Question: I only have a RefEdit control and a command button on a userform.

This is the desired scenario:
[ If the user after activating the userform,
decided not to select any cell range and
he just press enter,
. ]
What is the code to accomplish the above which I can put into the ?
Thank you.
Additional note:
I know the user can just click the big red X at the top right corner of the userform to close it. In my case, the user does not want to use the mouse. He is a very keyboard-centric Excel user.
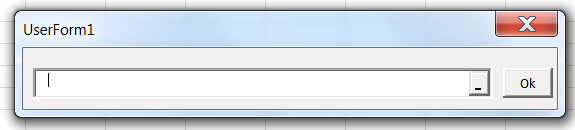
Answer: Try this
'''
Private Sub CommandButton1_Click()
If RefEdit1.Text = "" Then
Unload Me
Else
MsgBox "Do your Thing"
End If
End Sub
'''